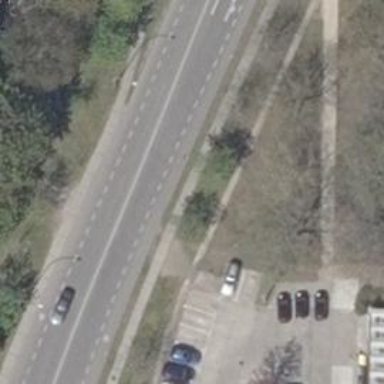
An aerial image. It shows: Secondary road with asphalt surface and dedicated cycle lane.